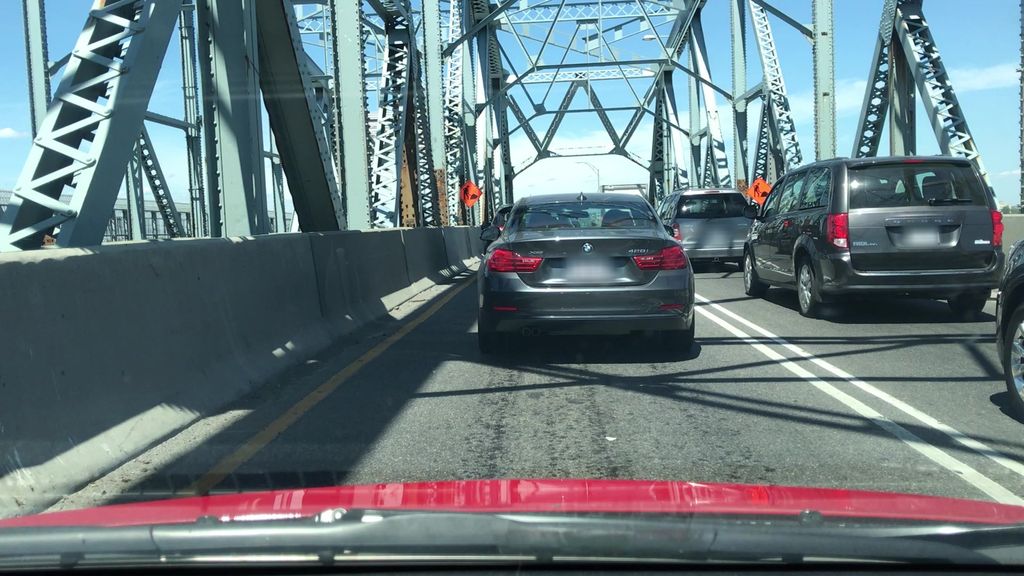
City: montreal